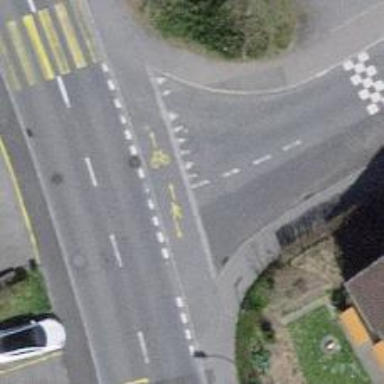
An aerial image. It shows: Road with "give way" sign.